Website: apple
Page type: billing-address
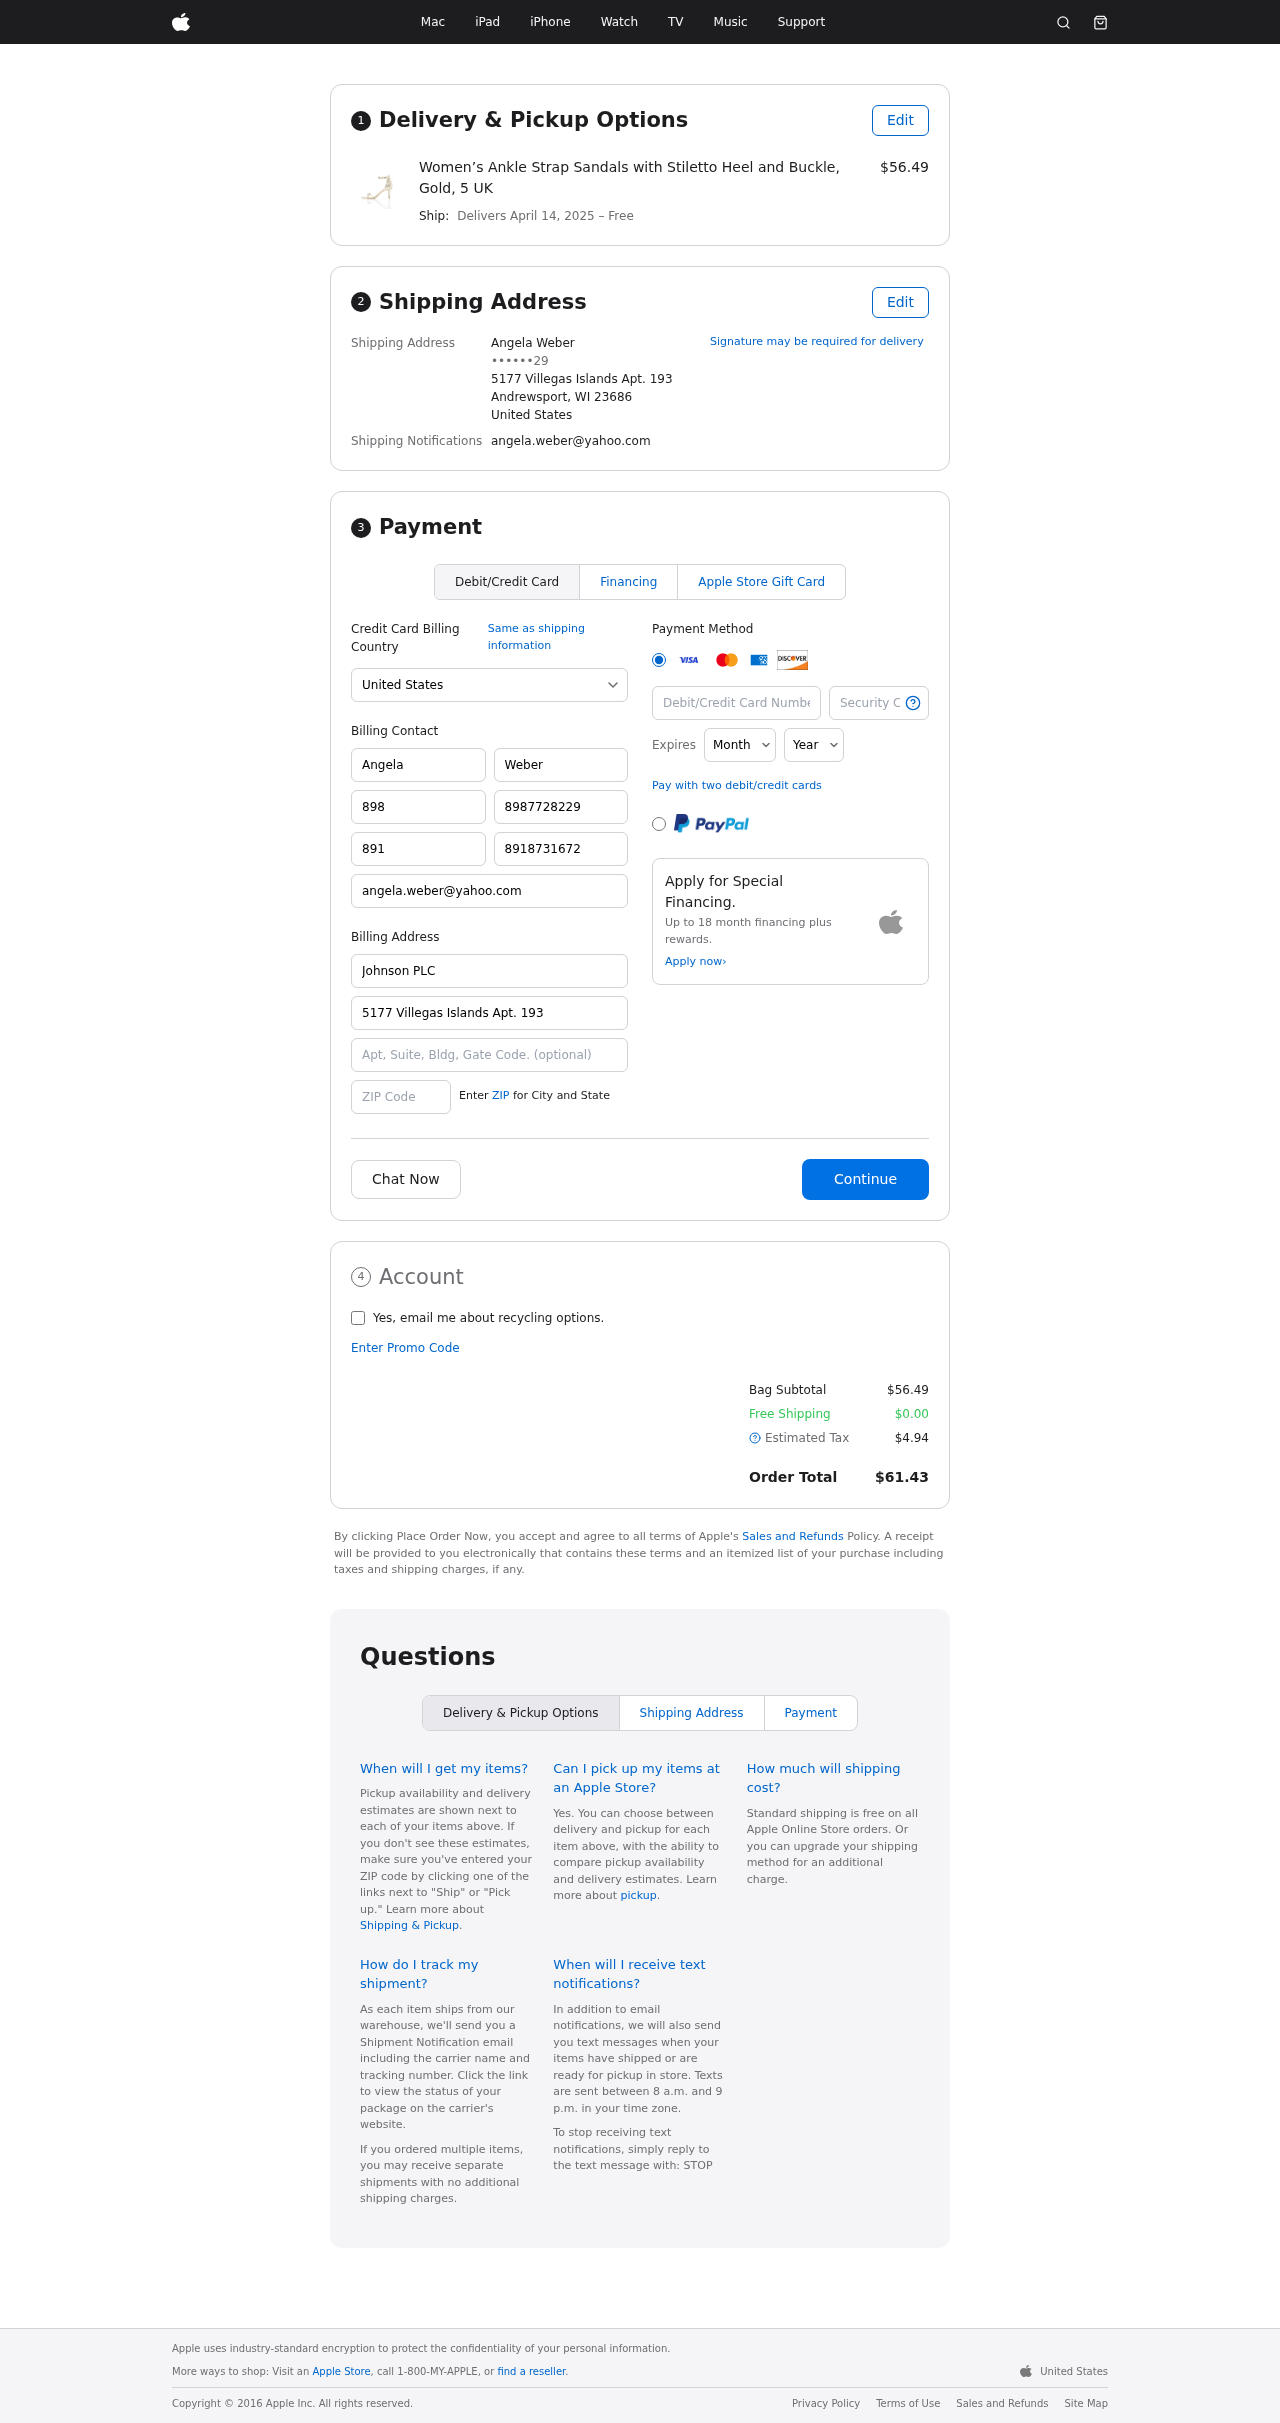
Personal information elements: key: PII_CARD_CVV
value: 8407
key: PII_CARD_EXPIRY_MONTH
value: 05
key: PII_CARD_EXPIRY_YEAR
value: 26
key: PII_CARD_NUMBER
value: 3727 4192 6690 941
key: PII_CITY_STATE_ZIP
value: Andrewsport, WI 23686
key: PII_COUNTRY
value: United States
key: PII_EMAIL
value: angela.weber@yahoo.com
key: PII_FULLNAME
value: Angela Weber
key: PII_STREET
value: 5177 Villegas Islands Apt. 193
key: PII_PHONE_MASKED
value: ••••••29
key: PII_BILLING_FIRSTNAME
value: Angela
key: PII_BILLING_LASTNAME
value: Weber
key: PII_BILLING_PHONE_AREA
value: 898
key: PII_BILLING_PHONE
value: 8987728229
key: PII_BILLING_PHONE_ALT_AREA
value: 891
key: PII_BILLING_PHONE_ALT
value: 8918731672
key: PII_BILLING_EMAIL
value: angela.weber@yahoo.com
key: PII_BILLING_COMPANY
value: Johnson PLC
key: PII_BILLING_STREET
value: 5177 Villegas Islands Apt. 193
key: PII_BILLING_POSTCODE
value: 23686
Product elements: key: PRODUCT1_NAME
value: Women’s Ankle Strap Sandals with Stiletto Heel and Buckle, Gold, 5 UK
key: PRODUCT1_PRICE
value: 56.49
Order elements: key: ORDER_DELIVERY_DATE
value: April 14, 2025
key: ORDER_SUBTOTAL
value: $56.49
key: ORDER_SHIPPING_COST
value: $0.00
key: ORDER_TAX
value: $4.94
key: ORDER_TOTAL
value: $61.43